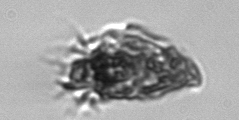
Label: Strombidium_tintinnodes